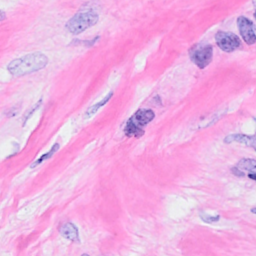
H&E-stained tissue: Breast